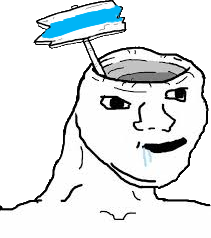
Label: 5_Brainlet